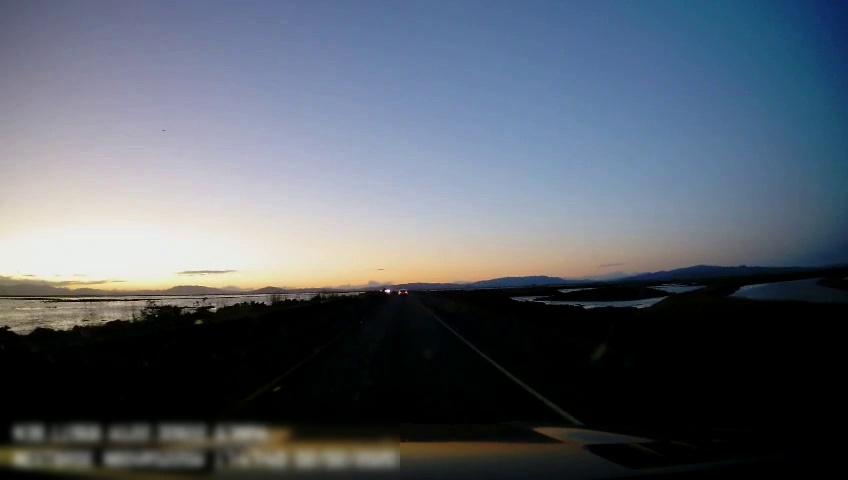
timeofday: Dusk/Dawn/Twilight
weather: Sunny
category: Drivable Space
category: Vehicles | Car
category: Lanes | Current Lane
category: Lanes | Current Lane